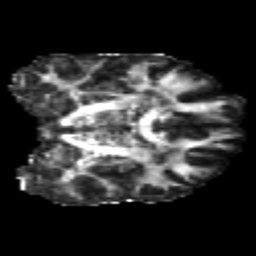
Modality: FA
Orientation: coronal
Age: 21
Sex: male
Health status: healthy
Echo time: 0.074 s